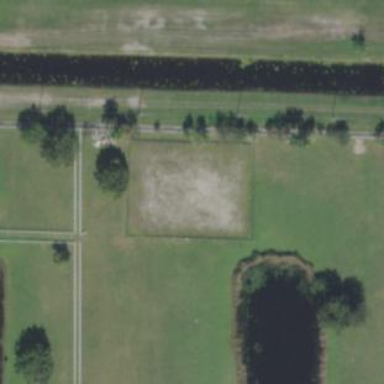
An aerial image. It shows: Equestrian pitch used for leisure and sports activities.